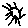
Label: sun